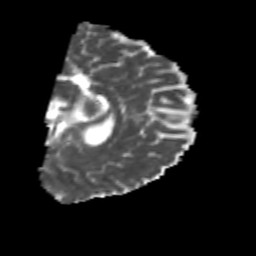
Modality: MD
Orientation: sagittal
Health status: healthy
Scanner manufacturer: philips
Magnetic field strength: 3 T
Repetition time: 6.964 s
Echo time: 0.092 s